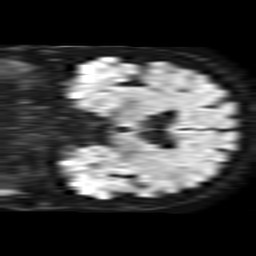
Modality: TRACE
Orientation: coronal
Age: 73
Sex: female
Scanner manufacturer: philips
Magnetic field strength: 1.5 T
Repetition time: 3.391 s
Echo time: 0.06922 s